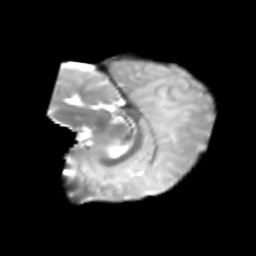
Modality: T2w
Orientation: sagittal
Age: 8
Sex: female
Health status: healthy